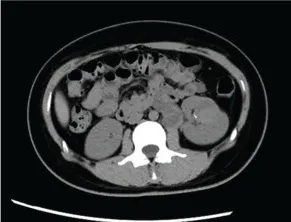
Representative CT images of TFE3-rearranged RCC patients. (A) High-density lesions with scattered calcifications (arrows) in the lower pole of the left kidney were observed on plain scan; cystic-solid suspicious metastases (triangles) were observed in the retroperitoneum.
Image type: radiology (ct)